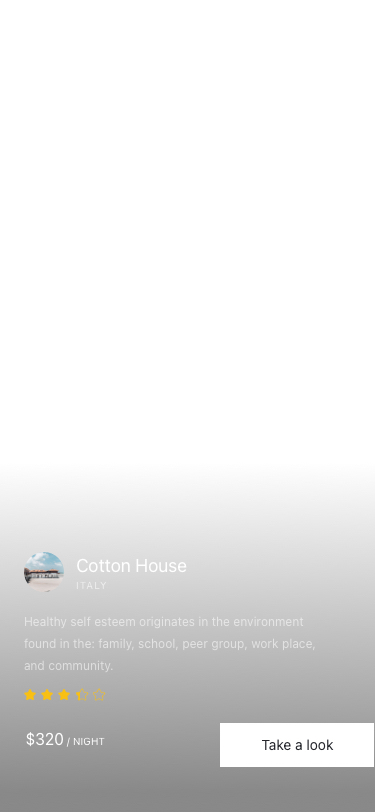
Text in this UI design:
ITALY
Cotton House
Healthy self esteem originates in the environment found in the: family, school, peer group, work place, and community.
$320 / NIGHT
9:41
Take a look